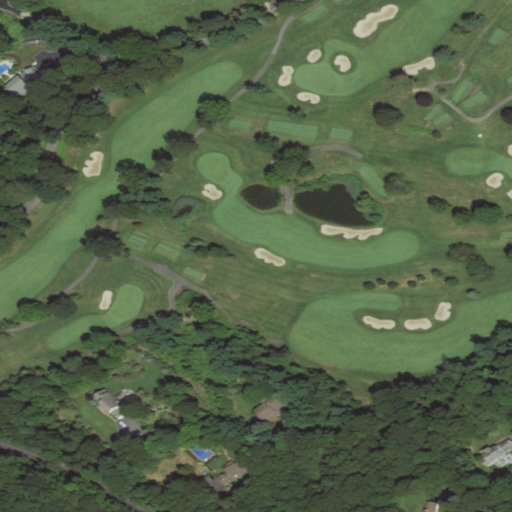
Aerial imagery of cape in New York named Nissequogue Neck containing open development, mixed forest, low intensity development, deciduous forest, and pasture